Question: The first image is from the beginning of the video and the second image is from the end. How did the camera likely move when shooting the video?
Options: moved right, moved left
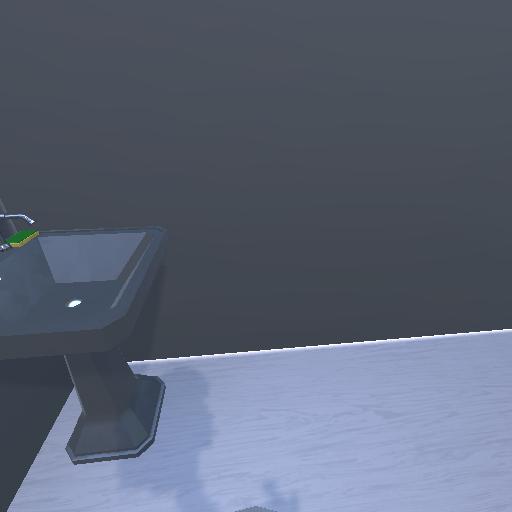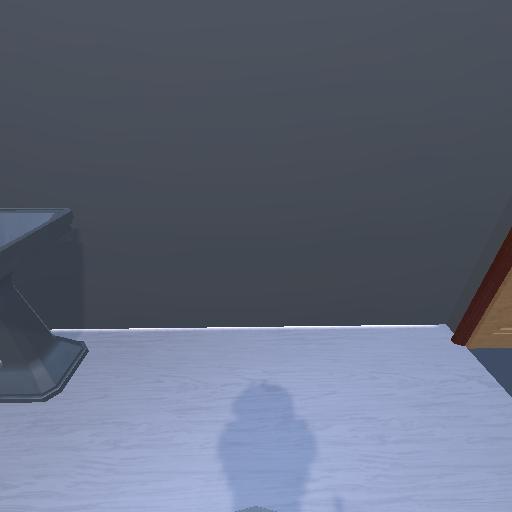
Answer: moved right